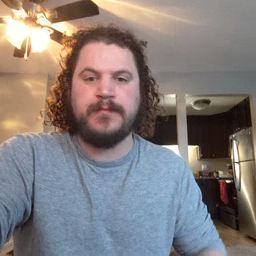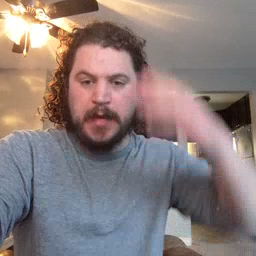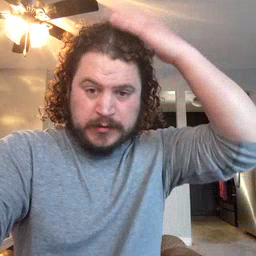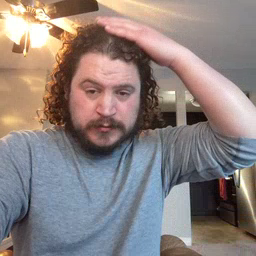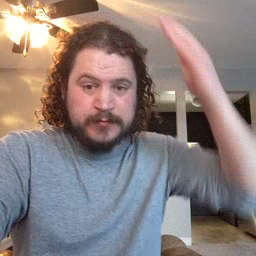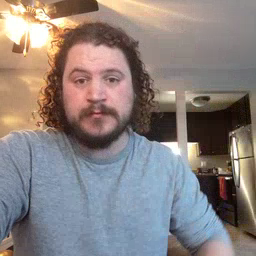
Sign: hat